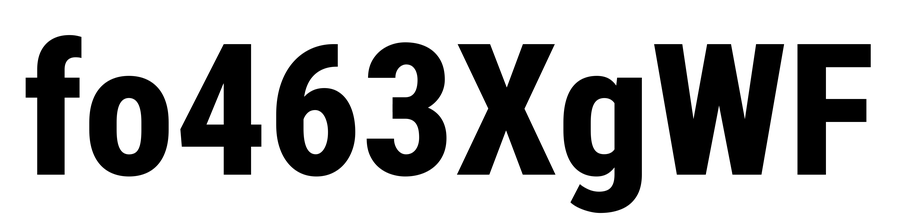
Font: Roboto_Condensed_ExtraBold